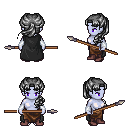
a pixel art fantasy rpg character, female body template, dark elf, purple skin, black cape, robe skirt, gray princess hairstyle, white cloth bracers, maroon shoes, spear, four views (front, back, left, right), 2x2 character sprite sheet, small pixel art, hard edges, no anti-aliasing